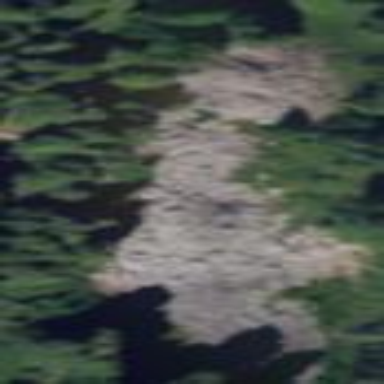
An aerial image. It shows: Natural scree.